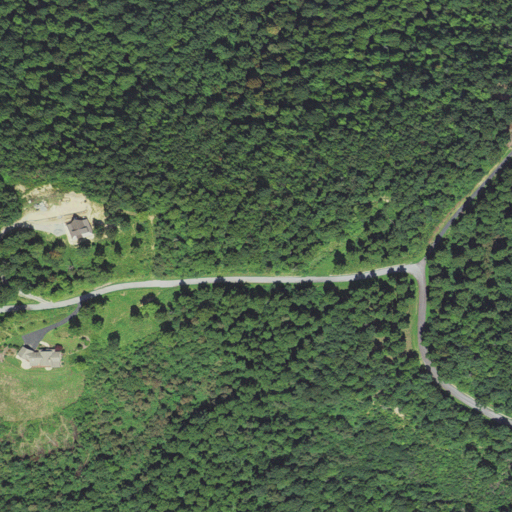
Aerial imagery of mountain in North Carolina named Round Mountain containing deciduous forest, open development, mixed forest, and evergreen forest